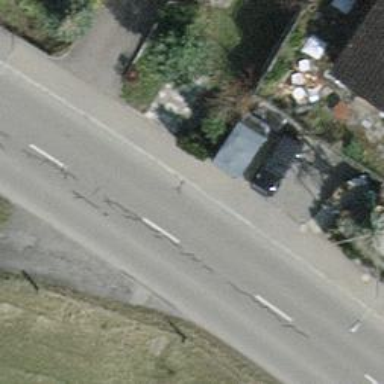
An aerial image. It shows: Unmarked crossing on asphalt footway.